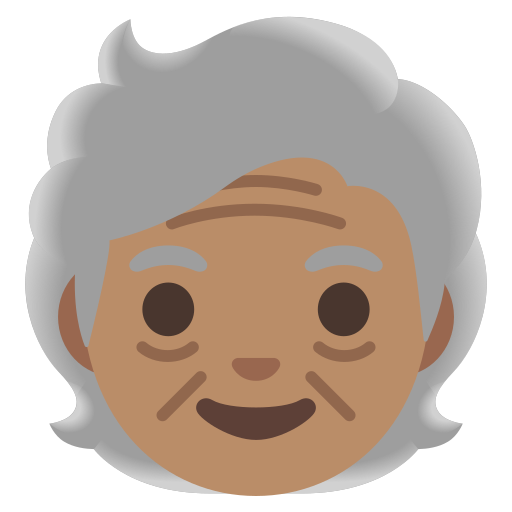
Emoji: 🧓🏽